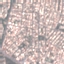
Label: Residential